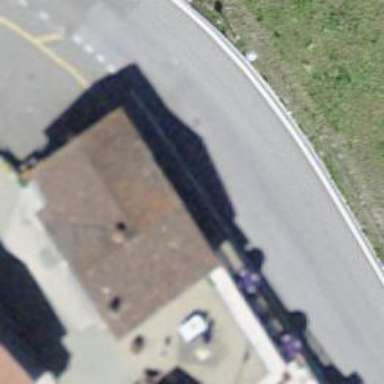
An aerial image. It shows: Restaurant.